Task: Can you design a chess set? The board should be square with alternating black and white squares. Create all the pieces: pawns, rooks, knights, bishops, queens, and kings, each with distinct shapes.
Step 4519:
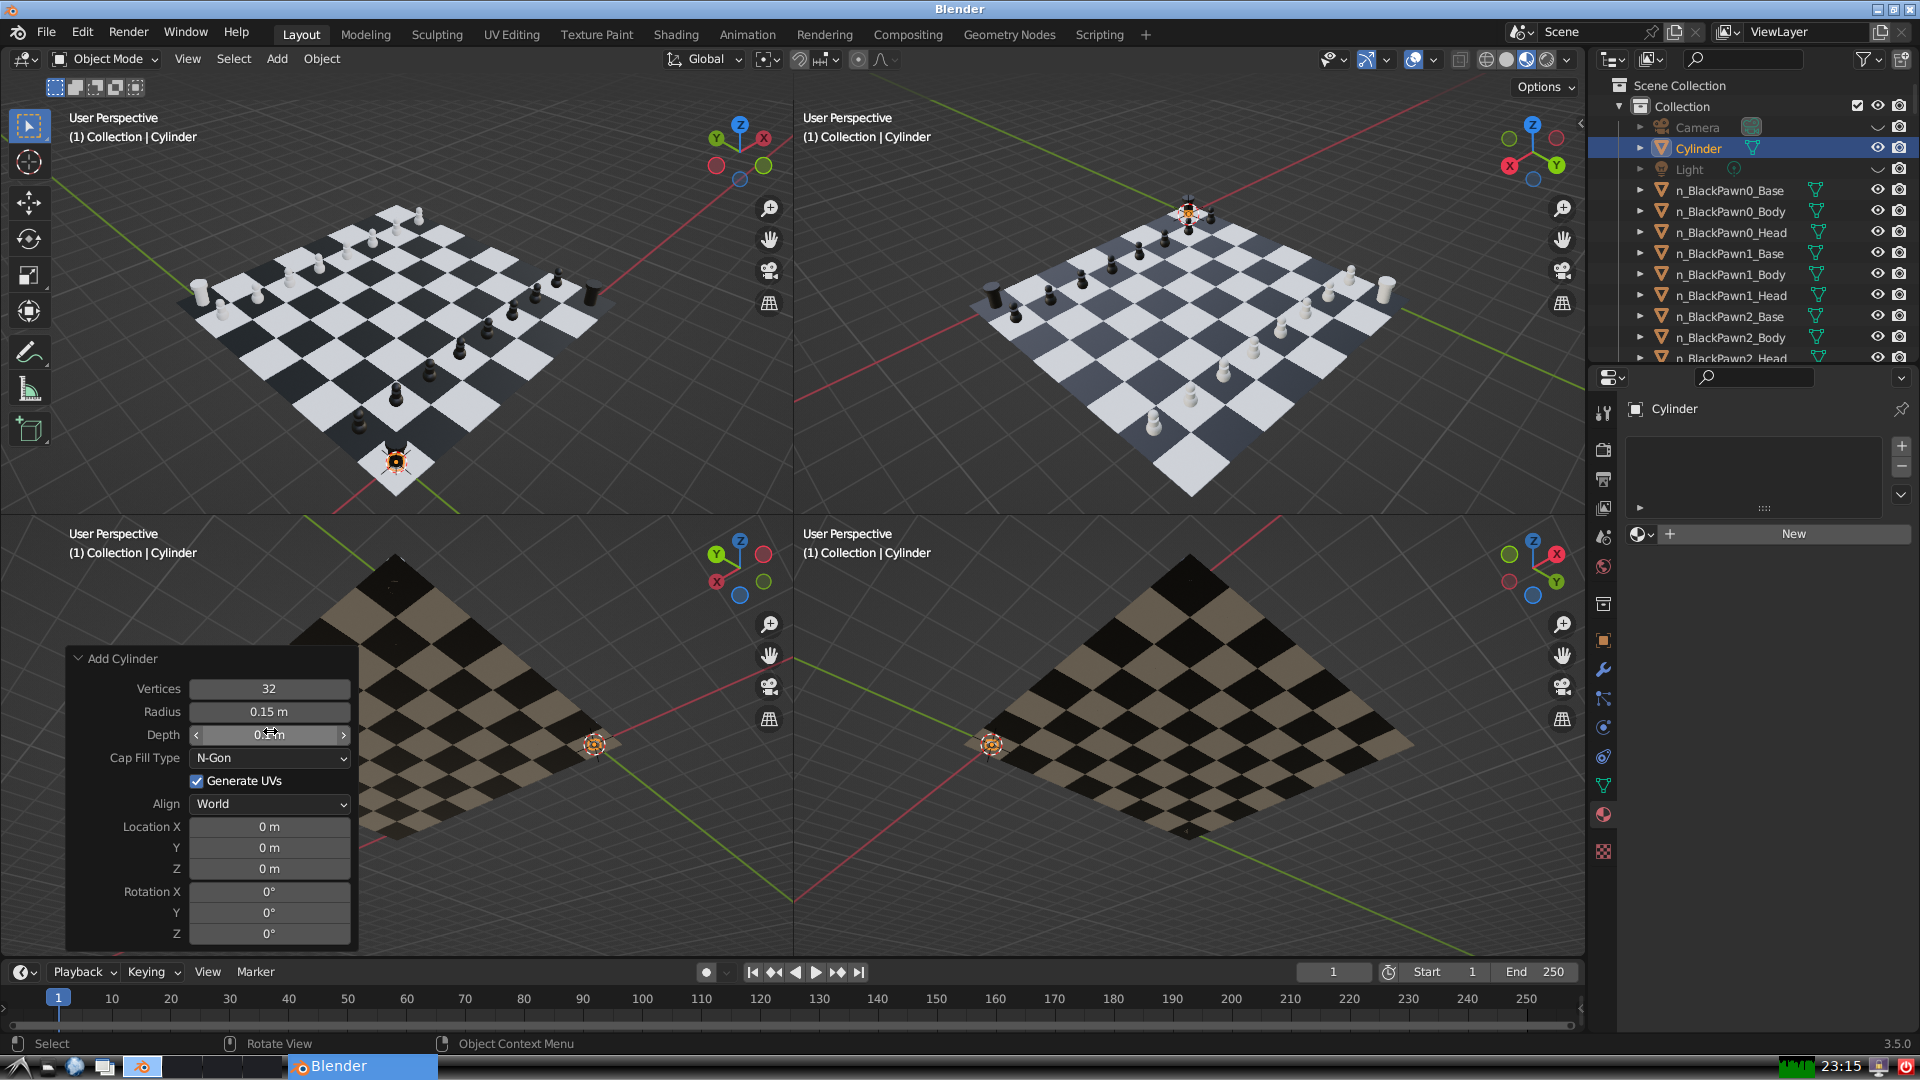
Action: click: no